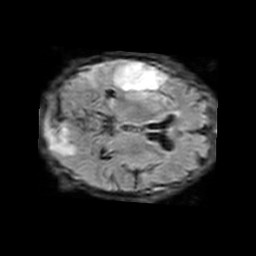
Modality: FLAIR
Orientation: axial
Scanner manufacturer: philips
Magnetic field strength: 1.5 T
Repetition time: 11 s
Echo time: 0.14 s